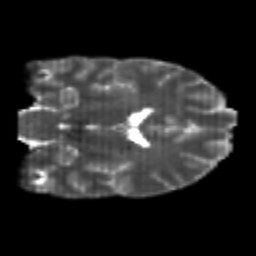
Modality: T2w
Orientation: coronal
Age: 21
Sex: male
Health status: healthy
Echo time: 0.074 s